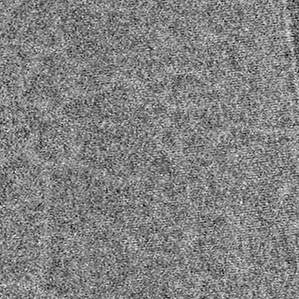
Label: frost